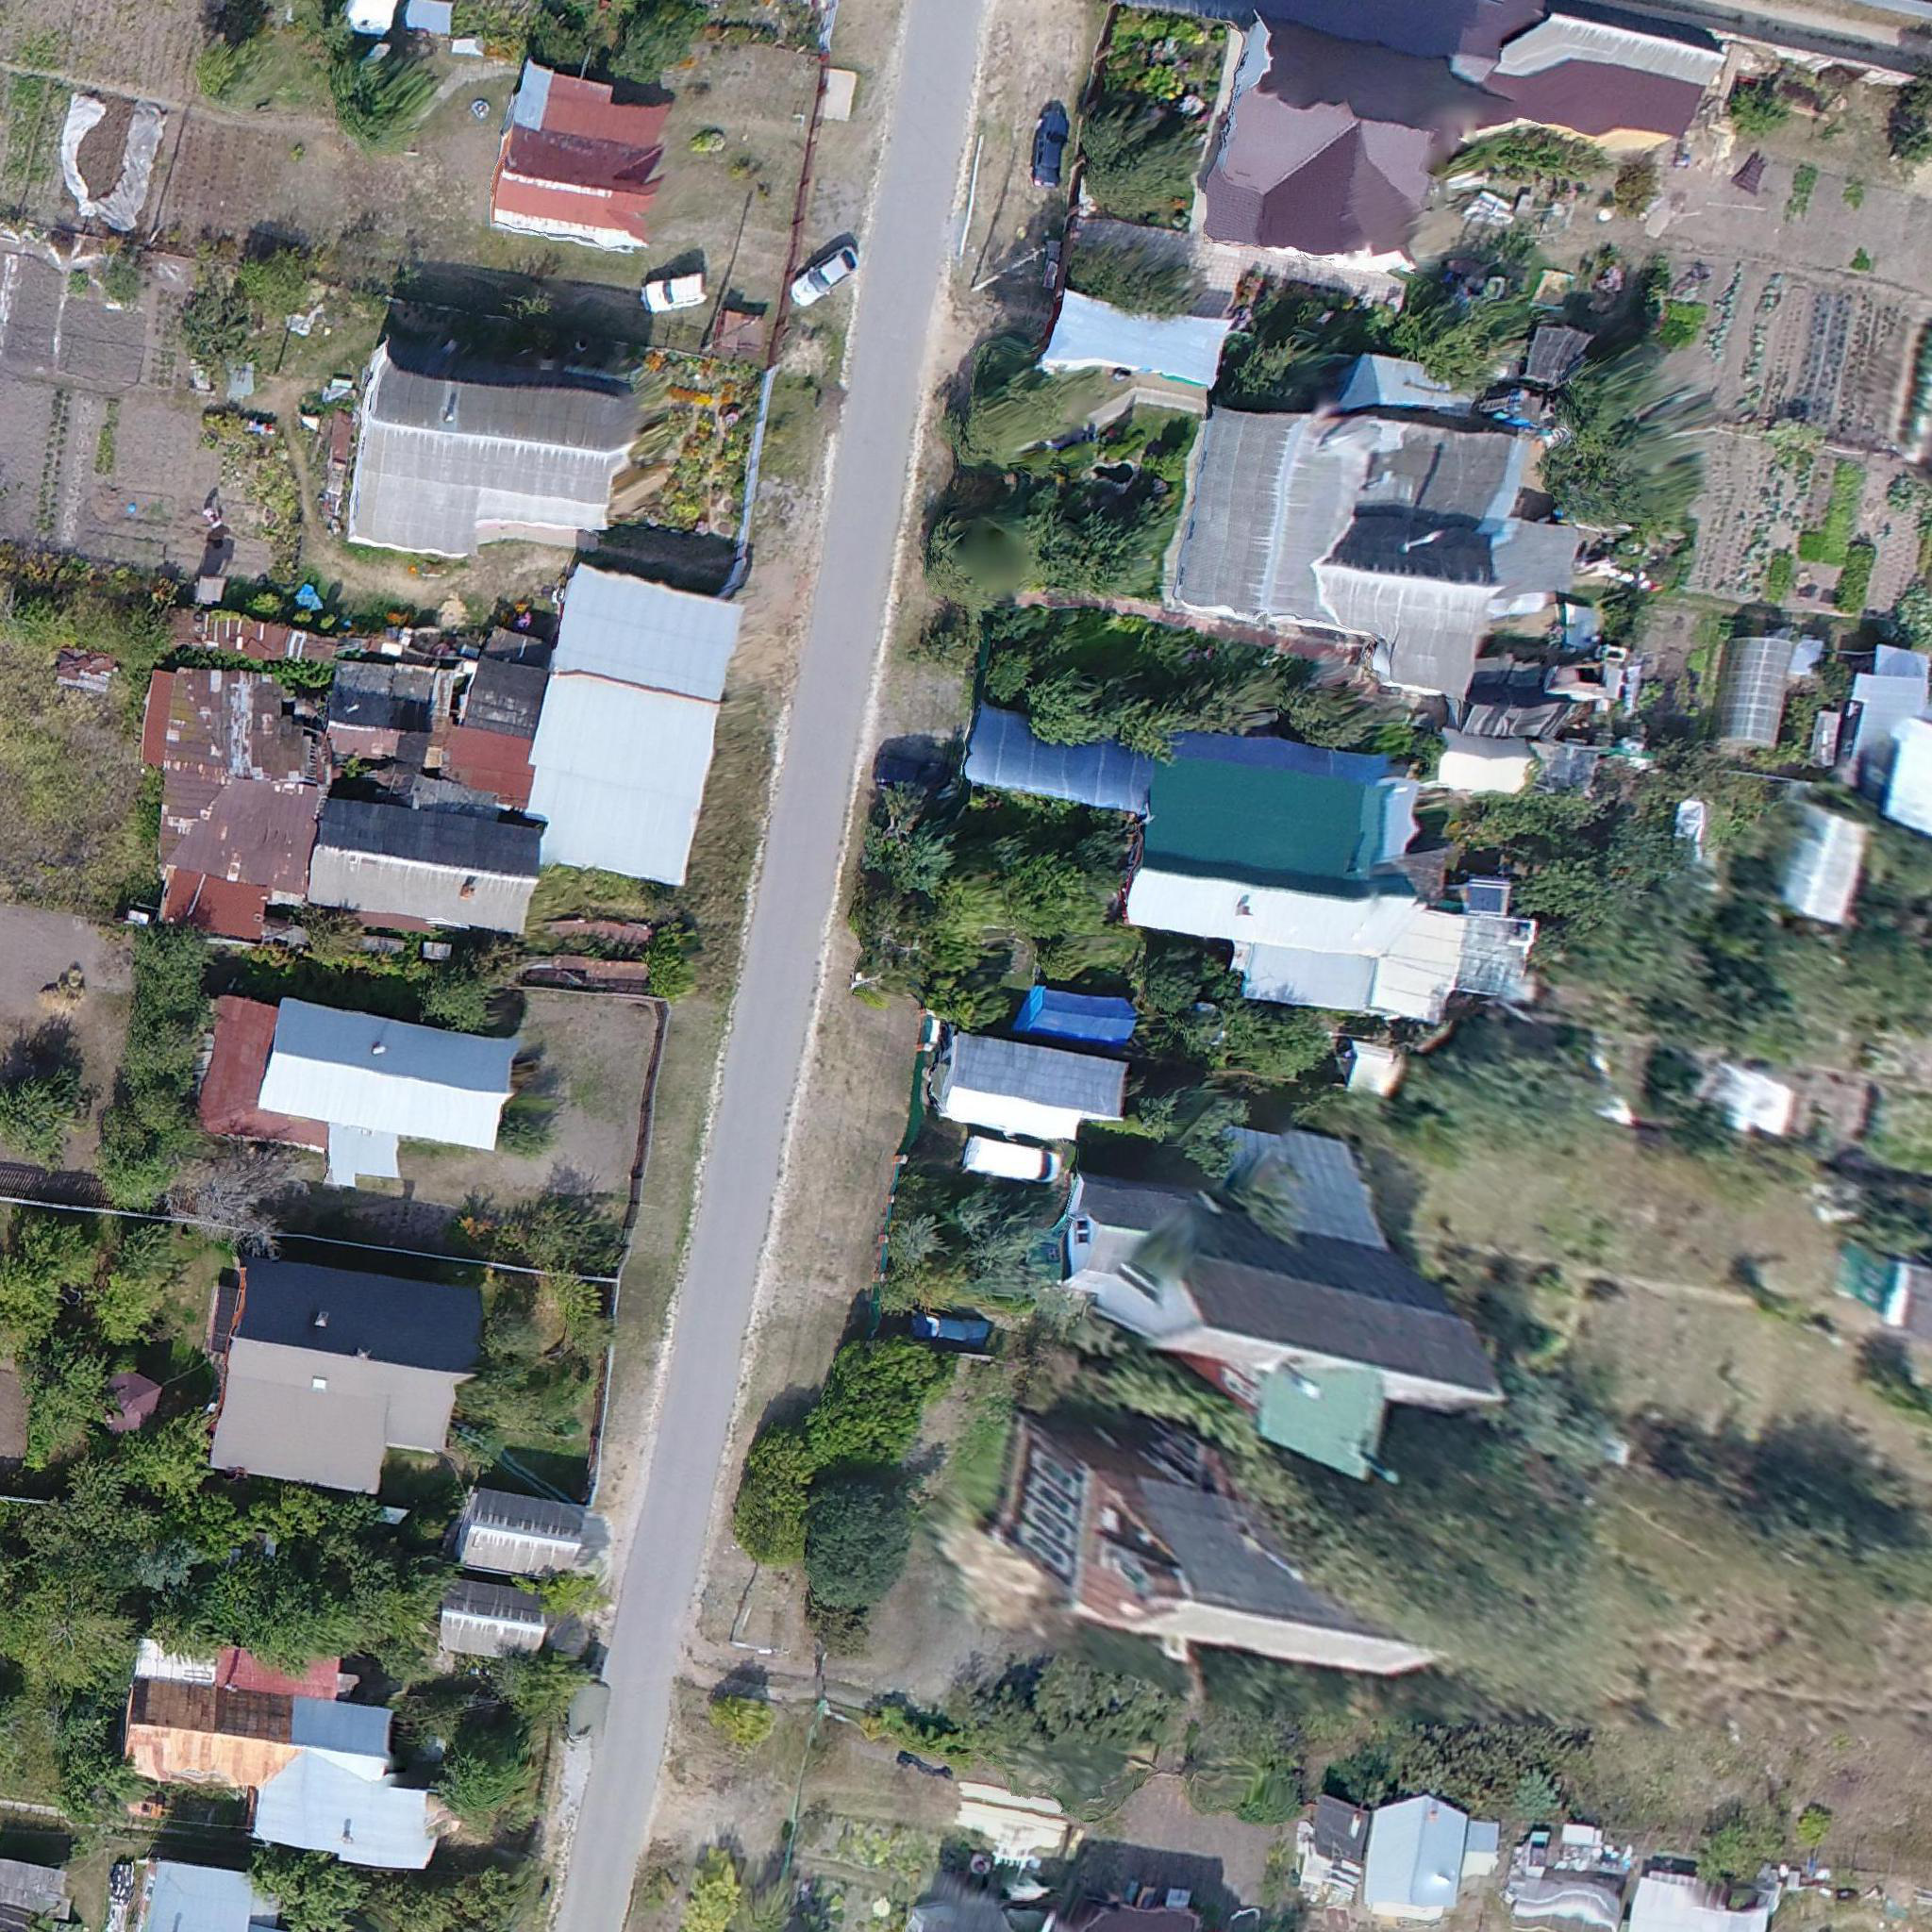
Biome: Sarmatic mixed forests